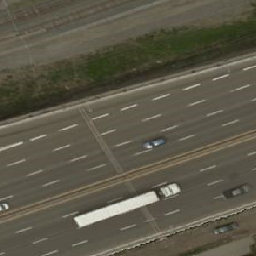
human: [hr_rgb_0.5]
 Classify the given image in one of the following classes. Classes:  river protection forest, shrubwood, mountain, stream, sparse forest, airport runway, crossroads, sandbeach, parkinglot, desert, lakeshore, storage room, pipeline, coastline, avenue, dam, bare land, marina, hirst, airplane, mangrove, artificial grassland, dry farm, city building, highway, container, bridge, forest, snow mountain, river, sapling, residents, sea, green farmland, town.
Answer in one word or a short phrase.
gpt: highway